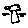
Label: tree